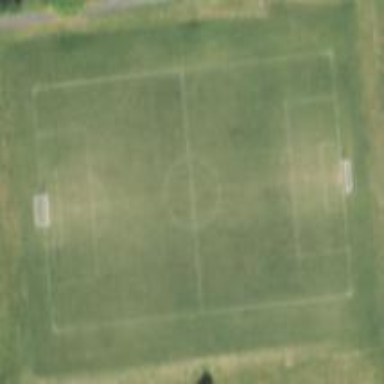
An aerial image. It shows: Soccer pitch for leisure land activities.